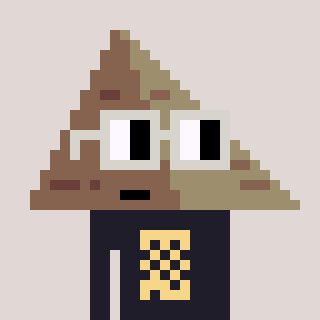
a pixel art character with square light gray glasses, a pyramid-shaped head and a grayscale-colored body on a warm background